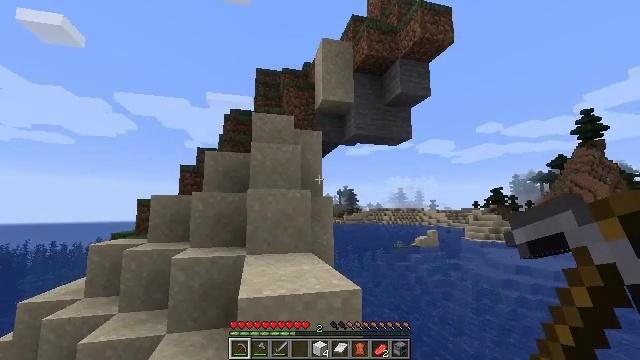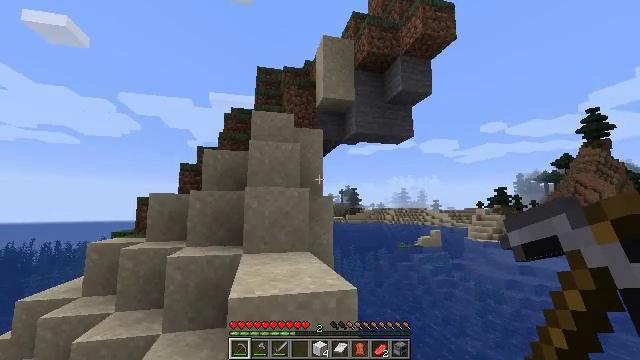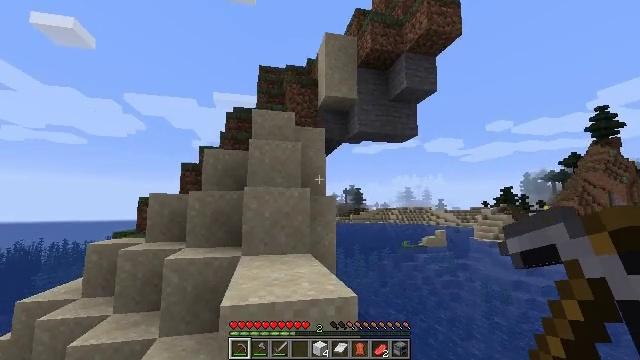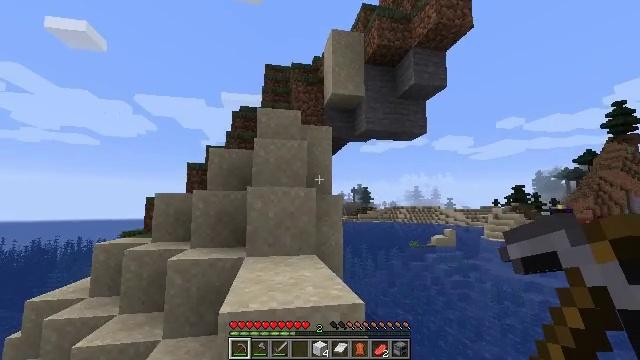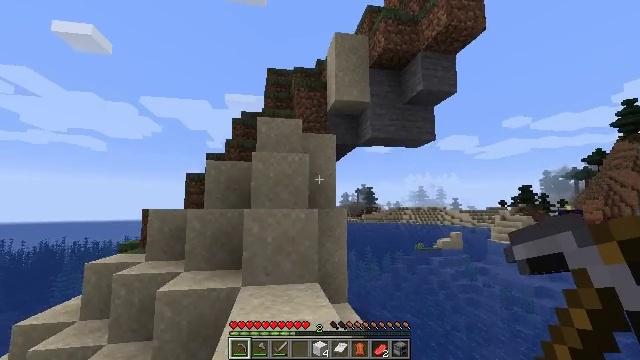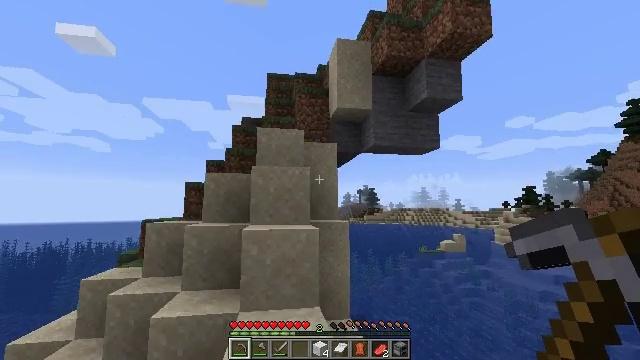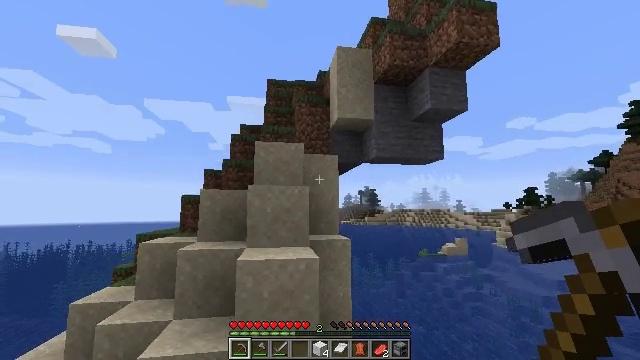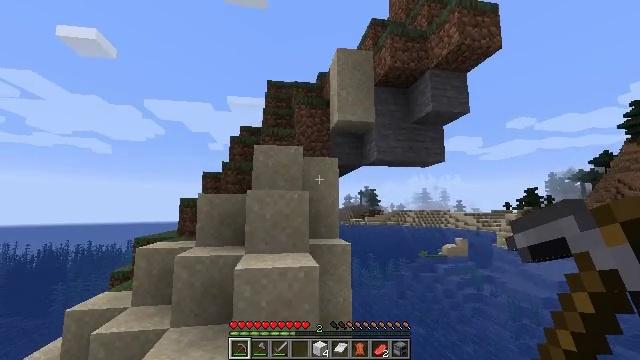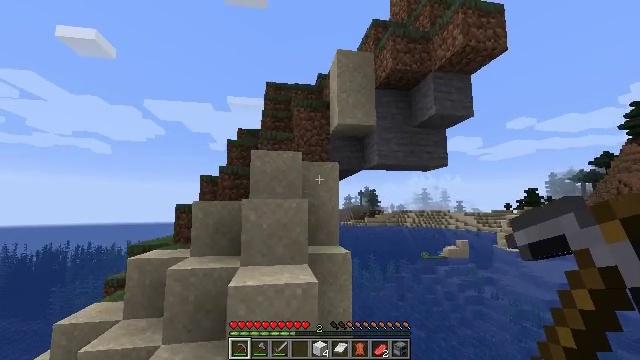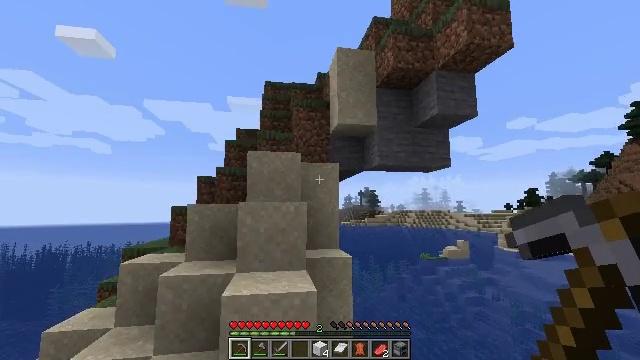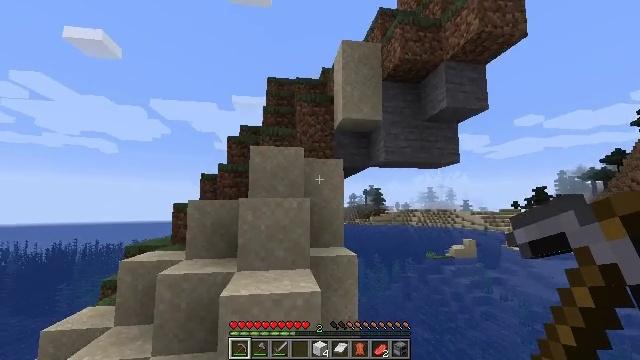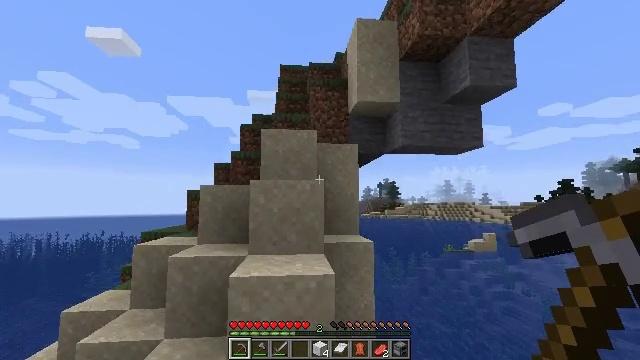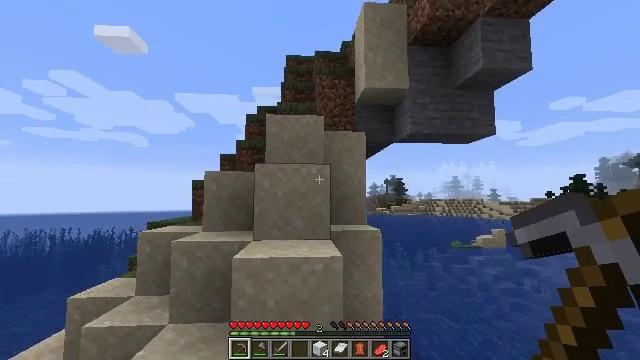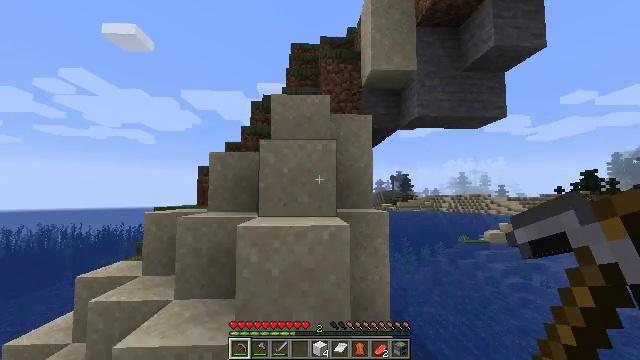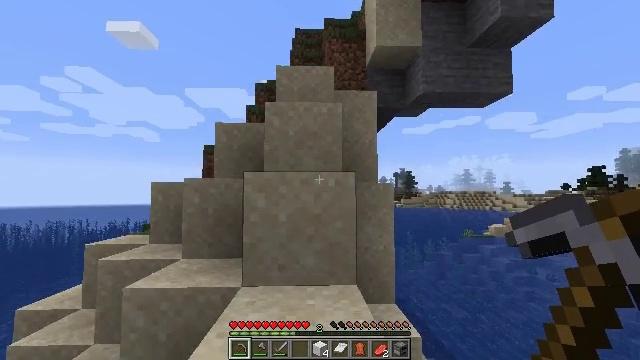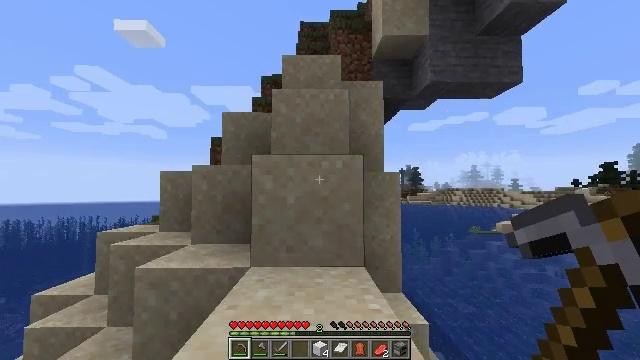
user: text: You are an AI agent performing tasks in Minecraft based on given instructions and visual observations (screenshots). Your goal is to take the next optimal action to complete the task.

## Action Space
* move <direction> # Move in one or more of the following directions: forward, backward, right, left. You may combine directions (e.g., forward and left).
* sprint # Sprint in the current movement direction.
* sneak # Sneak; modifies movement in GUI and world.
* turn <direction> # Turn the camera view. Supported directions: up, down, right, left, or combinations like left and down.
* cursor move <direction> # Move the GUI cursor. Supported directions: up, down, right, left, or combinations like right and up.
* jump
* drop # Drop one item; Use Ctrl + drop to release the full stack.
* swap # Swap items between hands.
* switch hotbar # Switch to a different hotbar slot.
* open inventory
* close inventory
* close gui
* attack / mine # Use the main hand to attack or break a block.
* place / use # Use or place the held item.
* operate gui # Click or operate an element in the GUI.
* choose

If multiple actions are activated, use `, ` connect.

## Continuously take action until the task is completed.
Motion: motion action
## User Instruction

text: Break the blue bed to move it.
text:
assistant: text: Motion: move forward
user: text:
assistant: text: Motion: move forward
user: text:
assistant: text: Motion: move forward, turn left
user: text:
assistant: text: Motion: move forward, jump
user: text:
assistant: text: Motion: move forward, jump
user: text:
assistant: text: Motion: move forward, jump
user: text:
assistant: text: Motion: move forward, jump
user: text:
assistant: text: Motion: move forward
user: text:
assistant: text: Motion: move forward
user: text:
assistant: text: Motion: move forward, turn left
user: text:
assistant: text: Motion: move forward and move left, turn left and down
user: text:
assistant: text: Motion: move forward and move left, turn left
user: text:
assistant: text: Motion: move forward and move left, turn left
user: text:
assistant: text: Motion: move forward and move left
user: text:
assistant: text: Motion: move forward, turn left
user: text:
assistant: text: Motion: move forward
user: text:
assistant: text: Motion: move forward, jump
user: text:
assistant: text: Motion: move forward, jump
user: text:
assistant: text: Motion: move forward, jump
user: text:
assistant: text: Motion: move forward, jump
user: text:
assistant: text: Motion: move forward, turn right and up
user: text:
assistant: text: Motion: move forward, turn right and up
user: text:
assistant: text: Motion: move forward
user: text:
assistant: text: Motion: move forward, turn up
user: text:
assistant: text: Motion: move forward, turn left and up
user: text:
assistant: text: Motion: move forward, turn up
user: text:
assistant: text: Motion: move forward, turn up
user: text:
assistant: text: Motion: move forward and move left, jump
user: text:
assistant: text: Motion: move forward and move left, jump
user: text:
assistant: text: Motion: move forward, jump